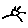
Label: sun